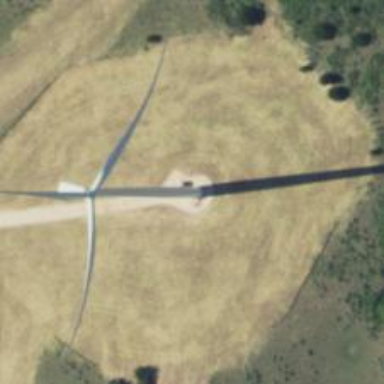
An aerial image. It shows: Wind generator powered by horizontal axis wind turbine.